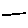
Label: line